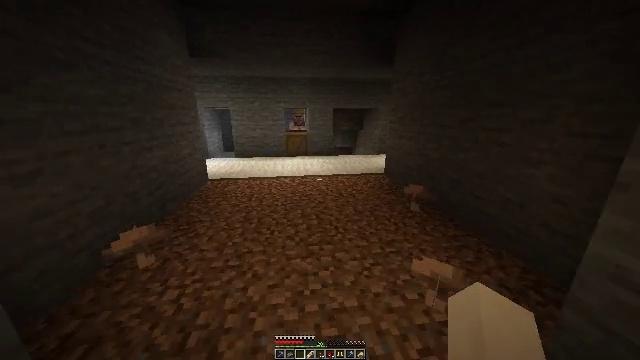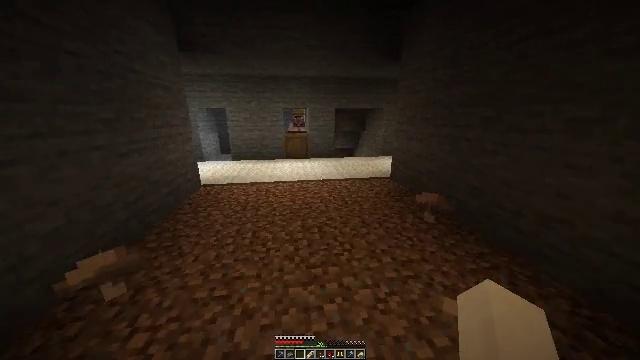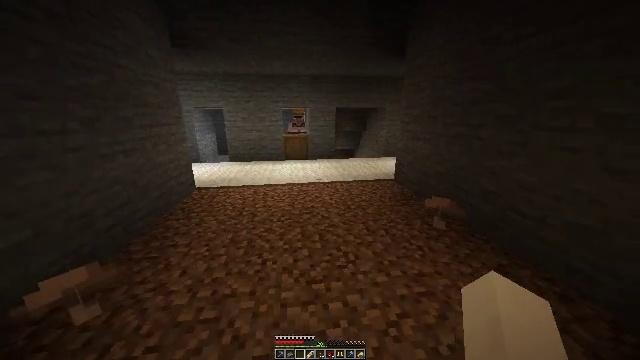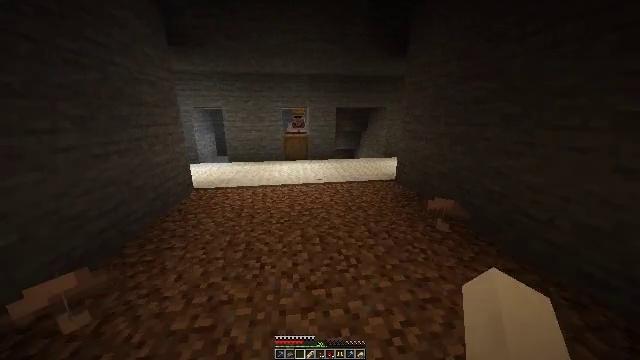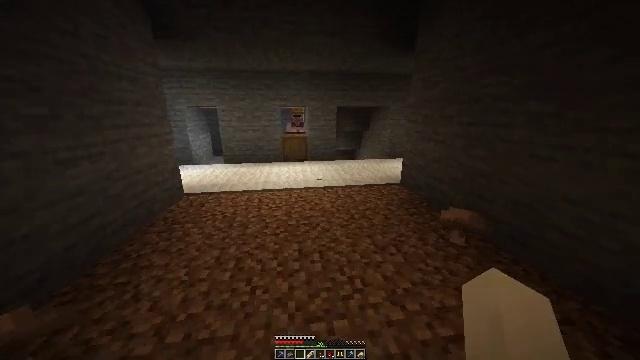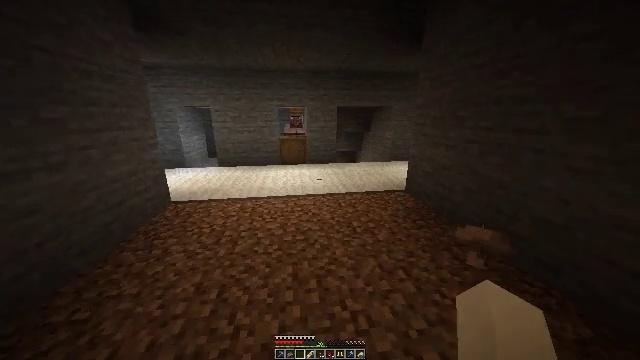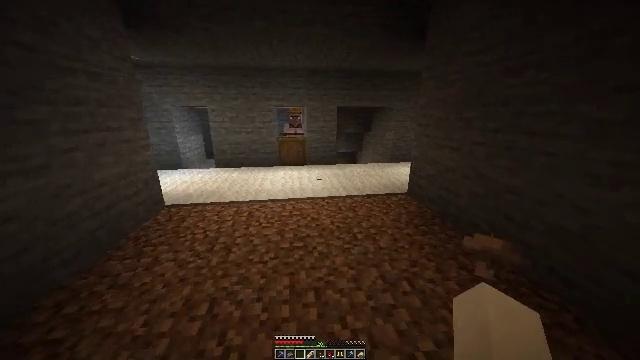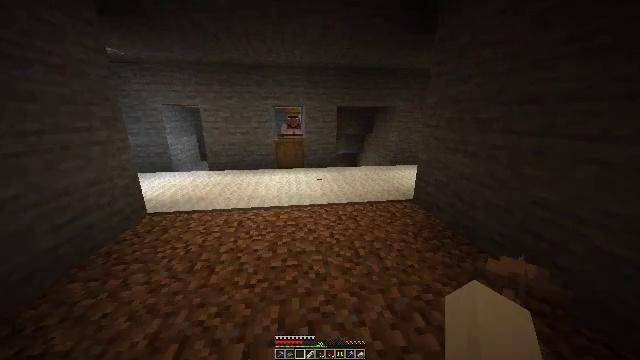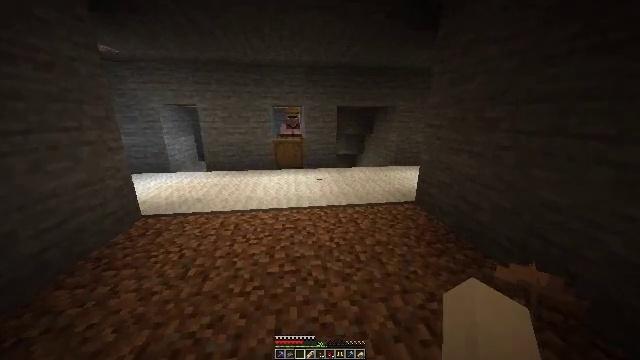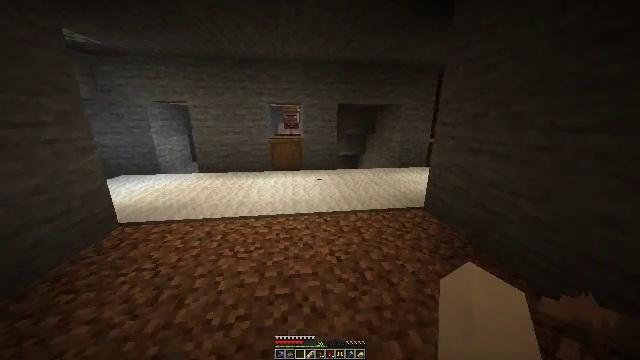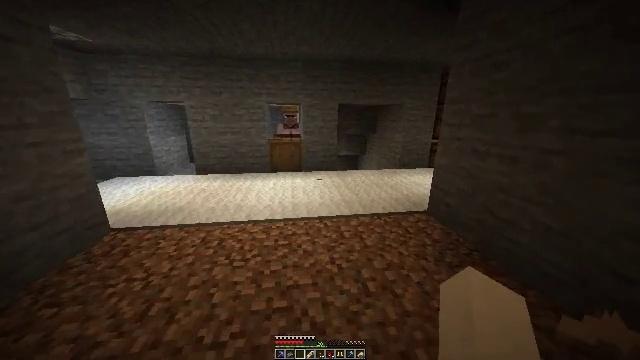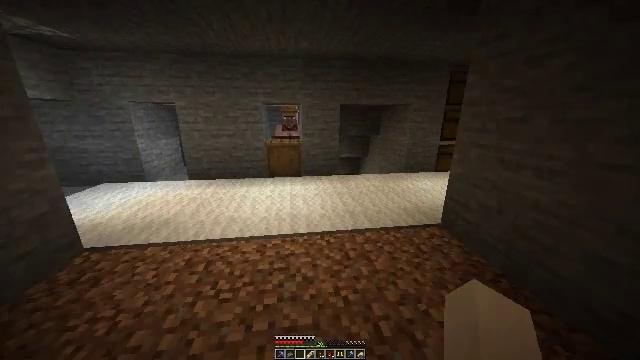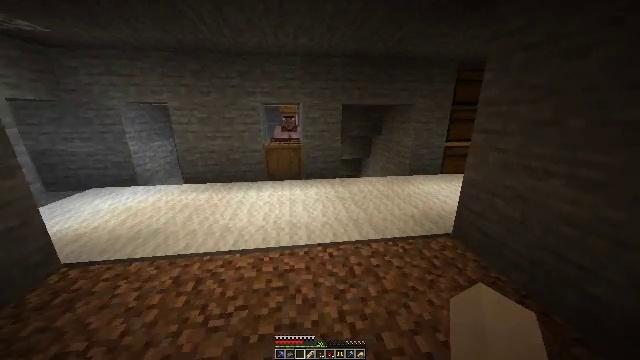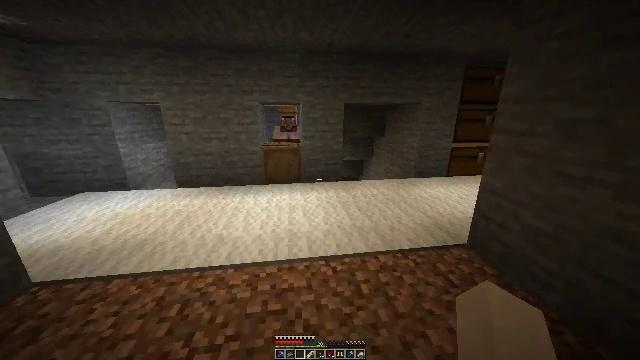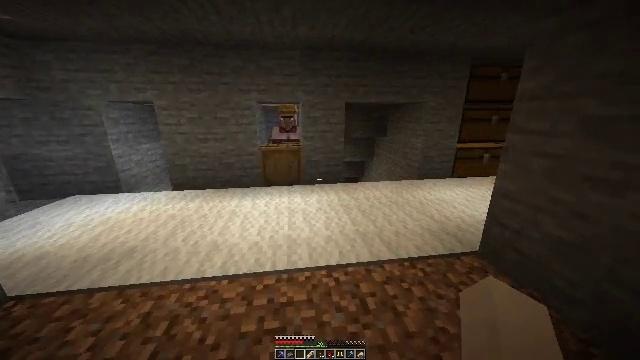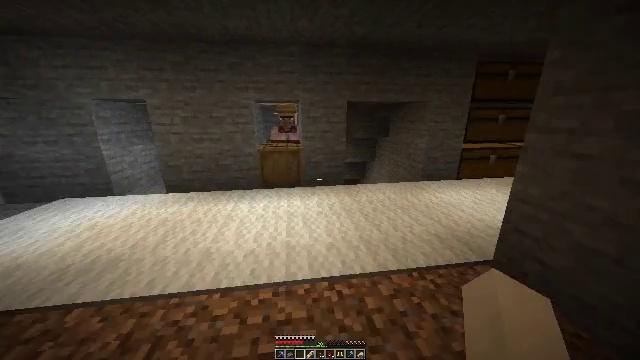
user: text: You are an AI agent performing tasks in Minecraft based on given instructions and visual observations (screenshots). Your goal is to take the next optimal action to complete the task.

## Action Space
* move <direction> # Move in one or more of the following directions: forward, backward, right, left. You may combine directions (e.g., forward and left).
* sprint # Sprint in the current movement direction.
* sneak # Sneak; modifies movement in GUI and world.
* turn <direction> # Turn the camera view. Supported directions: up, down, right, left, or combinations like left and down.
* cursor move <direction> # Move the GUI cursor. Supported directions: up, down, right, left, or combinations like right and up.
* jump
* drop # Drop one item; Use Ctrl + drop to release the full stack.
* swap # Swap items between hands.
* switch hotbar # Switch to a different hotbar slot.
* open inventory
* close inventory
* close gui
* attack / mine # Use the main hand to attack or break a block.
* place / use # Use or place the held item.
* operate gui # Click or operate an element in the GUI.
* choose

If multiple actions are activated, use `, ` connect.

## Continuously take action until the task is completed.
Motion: motion action
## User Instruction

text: Harvest the brown mushroom.
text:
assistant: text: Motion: move forward
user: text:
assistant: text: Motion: move forward
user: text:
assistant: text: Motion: move forward
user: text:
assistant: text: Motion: move forward
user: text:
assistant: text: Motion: move forward
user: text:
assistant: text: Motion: move forward
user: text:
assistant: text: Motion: move forward
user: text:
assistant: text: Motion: move forward
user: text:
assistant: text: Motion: move forward
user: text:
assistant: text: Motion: move forward
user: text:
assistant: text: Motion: move forward
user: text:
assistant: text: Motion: move forward
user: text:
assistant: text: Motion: move forward
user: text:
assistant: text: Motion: move forward
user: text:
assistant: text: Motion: move forward
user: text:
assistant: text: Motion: move forward
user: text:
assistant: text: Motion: move forward
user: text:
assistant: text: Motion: move forward
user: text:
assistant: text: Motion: move forward, turn right and down
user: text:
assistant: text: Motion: move forward, turn right and down
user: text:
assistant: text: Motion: move forward, turn right and down
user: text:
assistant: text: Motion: move forward, turn right
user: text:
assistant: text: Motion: move forward
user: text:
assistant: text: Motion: move forward
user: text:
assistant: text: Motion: move forward
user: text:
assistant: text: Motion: move forward, turn right and up
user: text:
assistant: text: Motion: move forward, turn right and up
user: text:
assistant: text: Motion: move forward, turn right and up
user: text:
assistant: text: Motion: move forward
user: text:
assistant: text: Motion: move forward